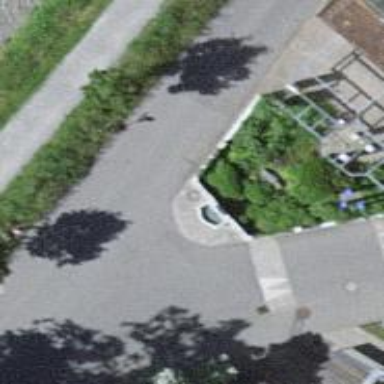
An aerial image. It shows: Fountain.